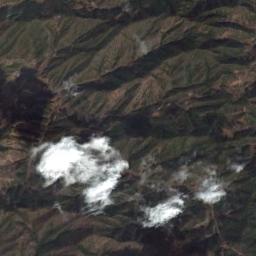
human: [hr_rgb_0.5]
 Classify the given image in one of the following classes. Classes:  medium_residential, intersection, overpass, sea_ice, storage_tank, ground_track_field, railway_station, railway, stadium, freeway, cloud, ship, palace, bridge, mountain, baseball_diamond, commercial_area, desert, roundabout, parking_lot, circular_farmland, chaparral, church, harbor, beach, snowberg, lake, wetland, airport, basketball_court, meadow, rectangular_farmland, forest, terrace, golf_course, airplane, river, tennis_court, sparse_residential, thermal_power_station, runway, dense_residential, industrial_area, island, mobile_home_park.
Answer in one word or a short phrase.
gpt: cloud